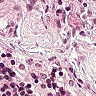
Metastatic tissue present: no